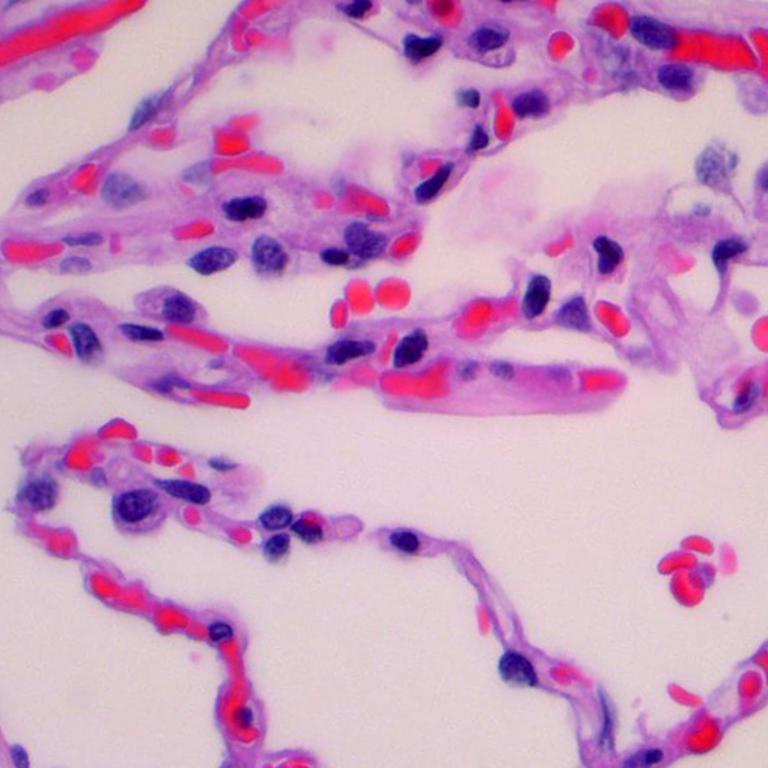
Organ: lung
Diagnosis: benign